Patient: sex F, age 75
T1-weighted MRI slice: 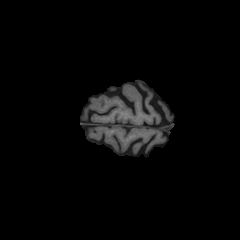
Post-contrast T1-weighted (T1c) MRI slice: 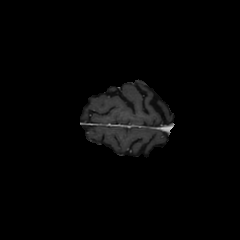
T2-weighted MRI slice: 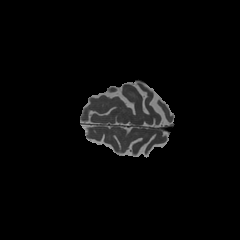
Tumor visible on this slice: no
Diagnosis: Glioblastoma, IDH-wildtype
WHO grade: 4